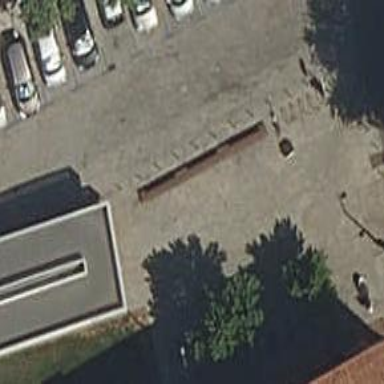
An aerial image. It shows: Bicycle parking area with stands.